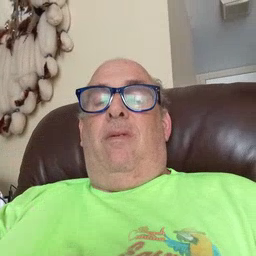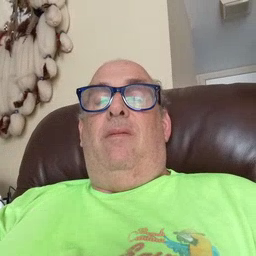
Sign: make